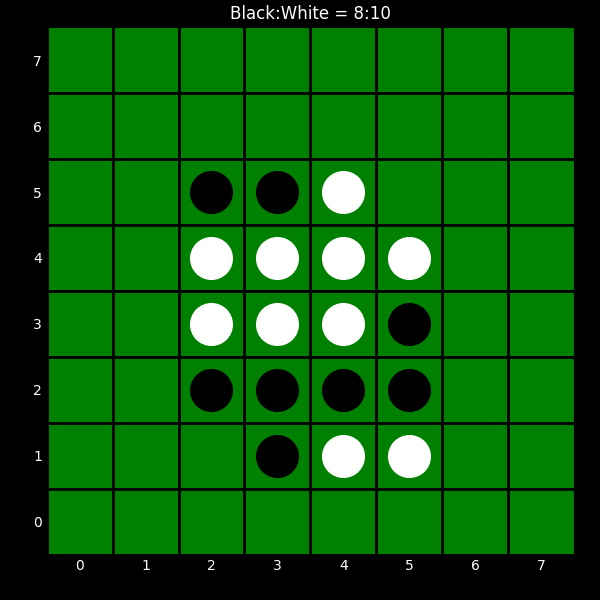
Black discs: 8
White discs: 10